Aerial crown-view tile of a tropical tree (Barro Colorado Island, Panama), acquired 20250915:
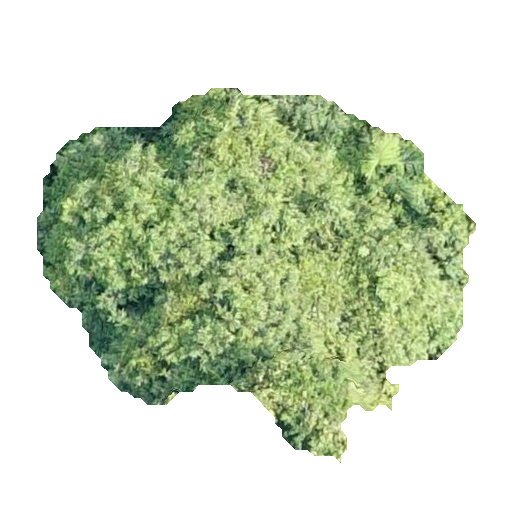
Species: Guazuma ulmifolia
GBIF accepted scientific name: Guazuma ulmifolia
Crown area: 157.92 m²